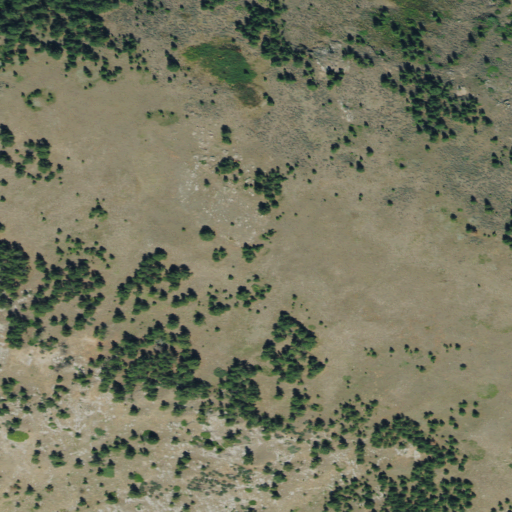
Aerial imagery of mountain in Montana named War Man Mountain containing shrub, grassland, and evergreen forest